Interaction volume radius: 10 \u00c5
Interaction volume height: 20 \u00c5
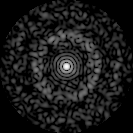
Disorder parameter: 0.8272